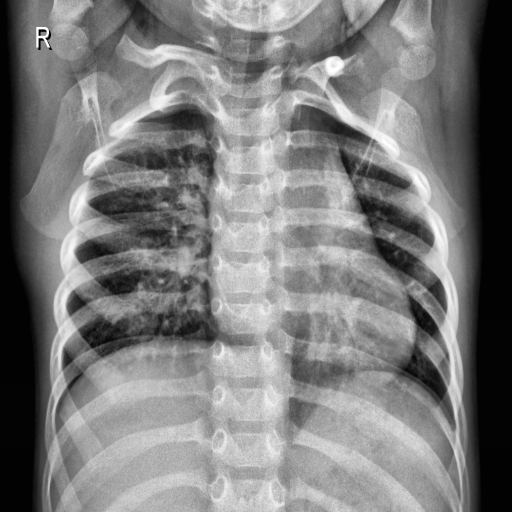
Finding: NORMAL